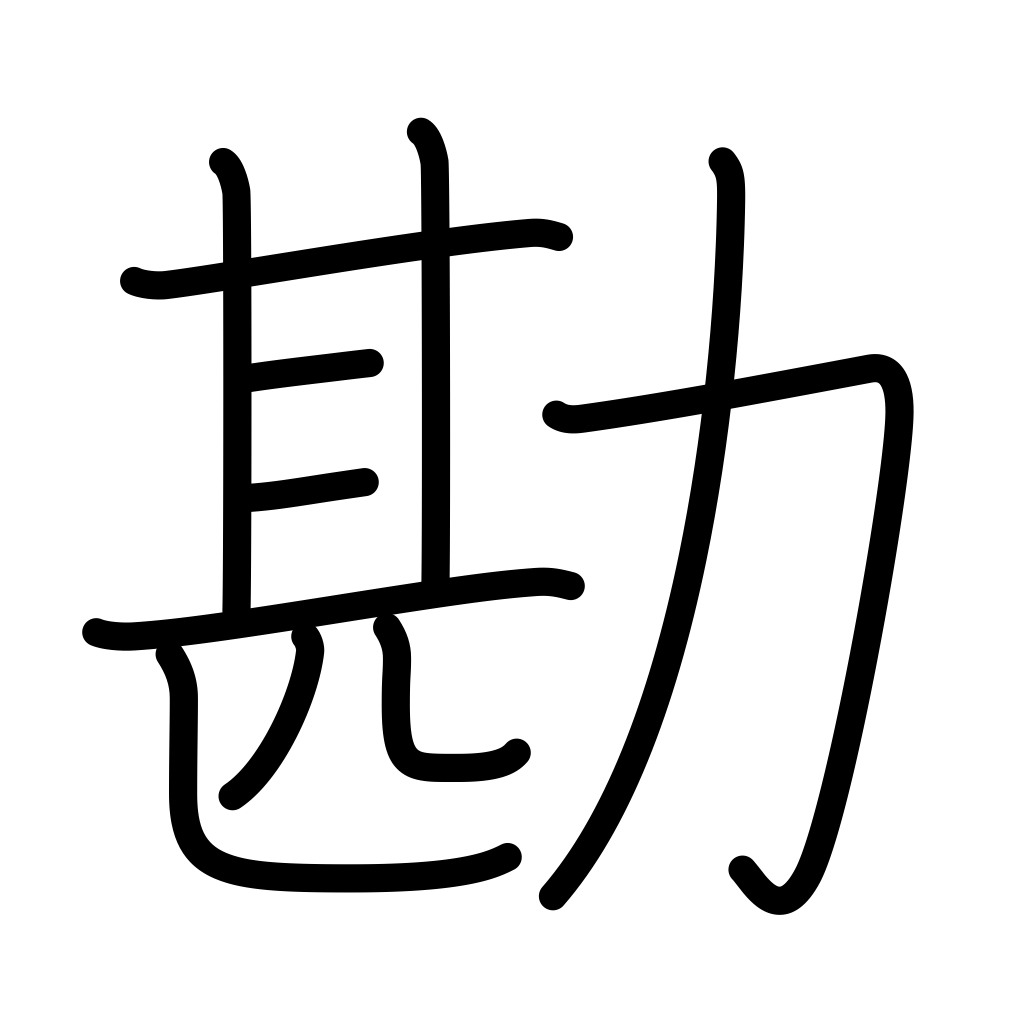
Meaning: intuition, perception, check, compare, sixth sense